Field crop: maize
Growth stage: 2
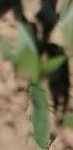
Species: maize